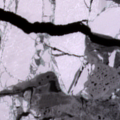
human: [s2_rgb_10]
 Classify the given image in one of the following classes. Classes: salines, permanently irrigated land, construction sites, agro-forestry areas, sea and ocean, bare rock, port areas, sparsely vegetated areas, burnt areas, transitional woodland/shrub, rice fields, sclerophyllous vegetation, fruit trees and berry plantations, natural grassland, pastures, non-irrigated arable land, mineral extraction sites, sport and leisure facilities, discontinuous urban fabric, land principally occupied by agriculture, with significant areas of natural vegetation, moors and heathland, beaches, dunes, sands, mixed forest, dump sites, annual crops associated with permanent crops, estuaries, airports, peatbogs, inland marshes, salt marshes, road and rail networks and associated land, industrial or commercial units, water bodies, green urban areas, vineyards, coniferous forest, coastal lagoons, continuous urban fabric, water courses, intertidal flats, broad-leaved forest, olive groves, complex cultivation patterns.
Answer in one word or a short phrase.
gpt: sea and ocean